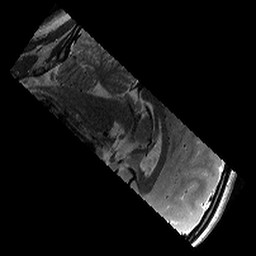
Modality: T2w
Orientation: sagittal
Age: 12
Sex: female
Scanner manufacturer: siemens
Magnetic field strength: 3 T
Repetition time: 9.23 s
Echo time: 0.067 s